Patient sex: F
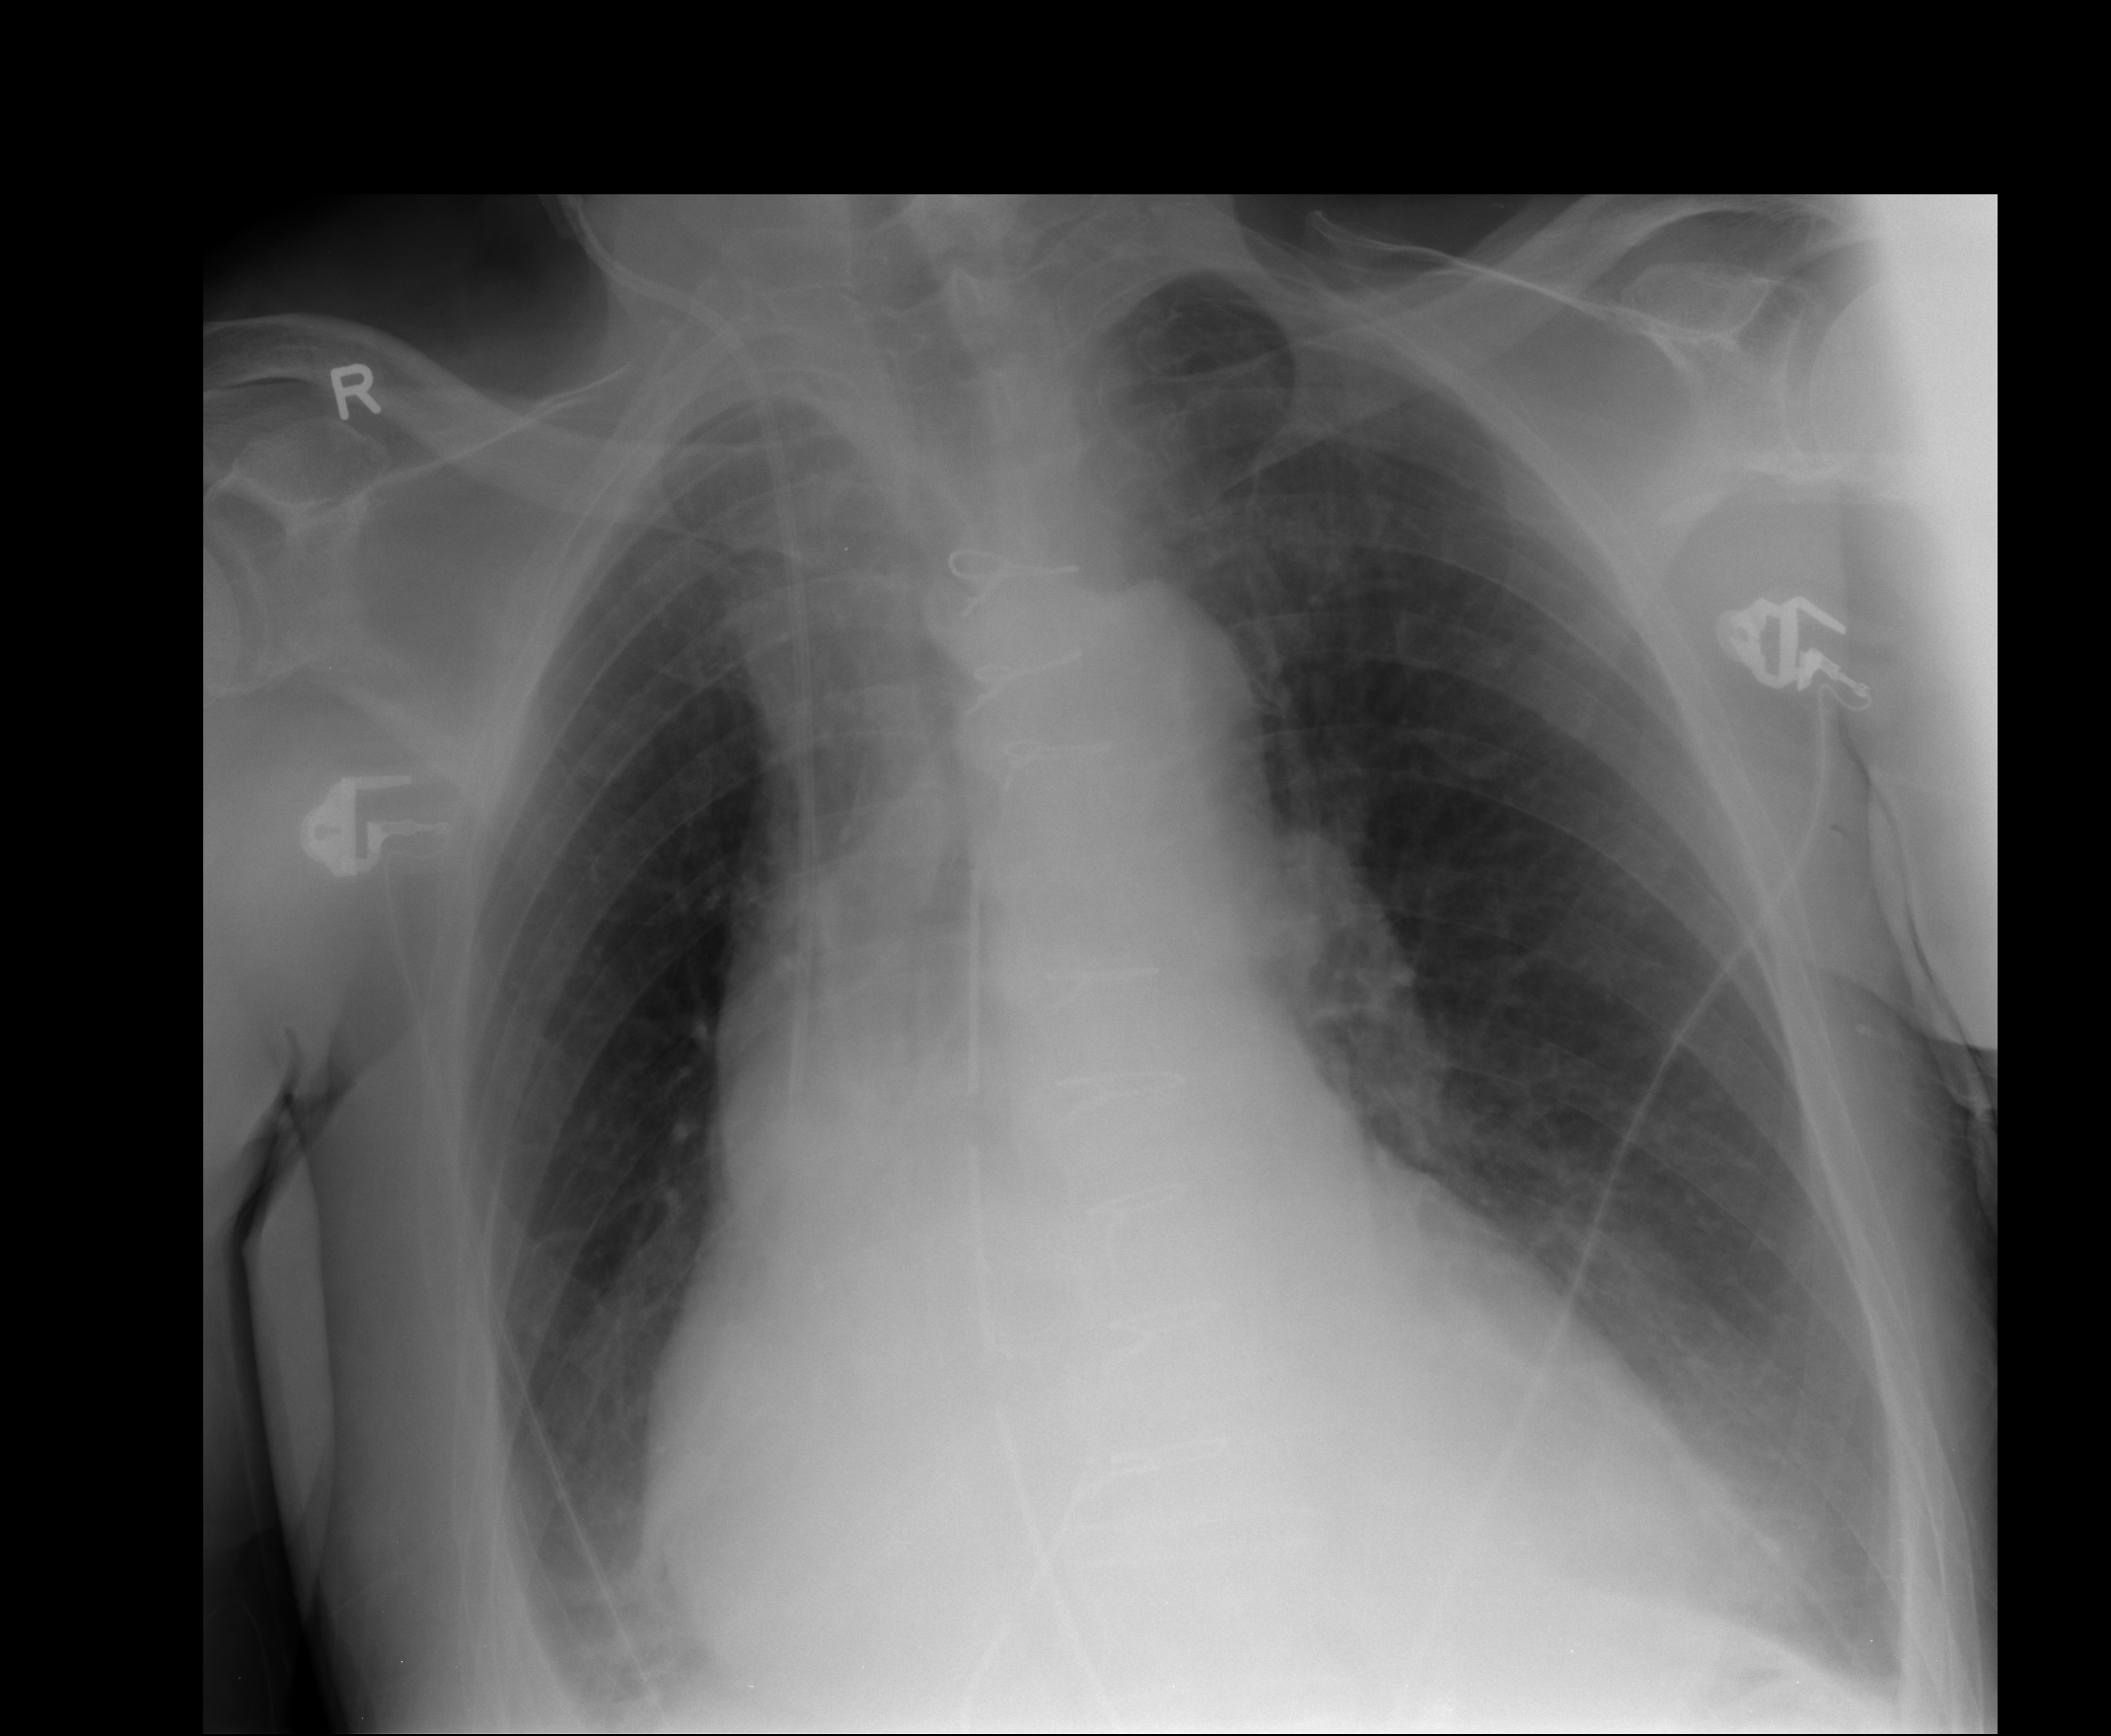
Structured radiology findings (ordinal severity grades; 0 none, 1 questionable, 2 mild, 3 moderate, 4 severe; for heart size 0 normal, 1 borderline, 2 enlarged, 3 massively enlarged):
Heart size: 3
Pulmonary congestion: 1
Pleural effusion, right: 1
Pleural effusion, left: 1
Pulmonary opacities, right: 0
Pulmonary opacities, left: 0
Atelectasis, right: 1
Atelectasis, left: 1